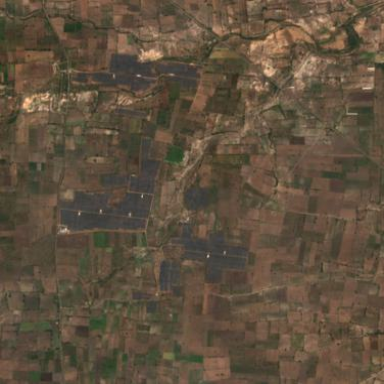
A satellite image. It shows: Industrial area with solar power plant. The plant generates electricity using photovoltaic panels.